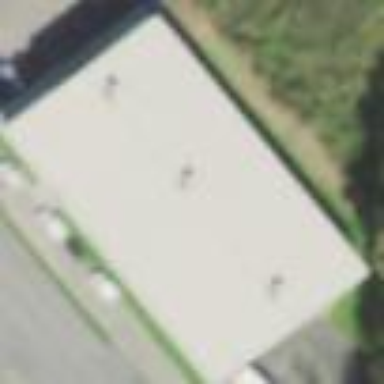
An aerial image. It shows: Commercial building.